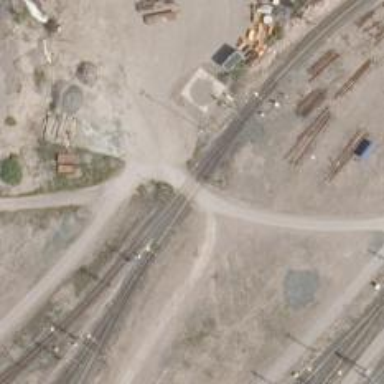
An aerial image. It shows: Rail yard with electrified contact lines for the railway.